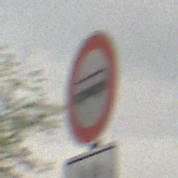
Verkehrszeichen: VerbotKraftomnibusse
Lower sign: ZeitangabenMitBeschraenkungAufWochentage9
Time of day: MorningAfternoon
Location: Outdoor (Nature)
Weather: Overcast
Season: NotSpecified
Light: Natural